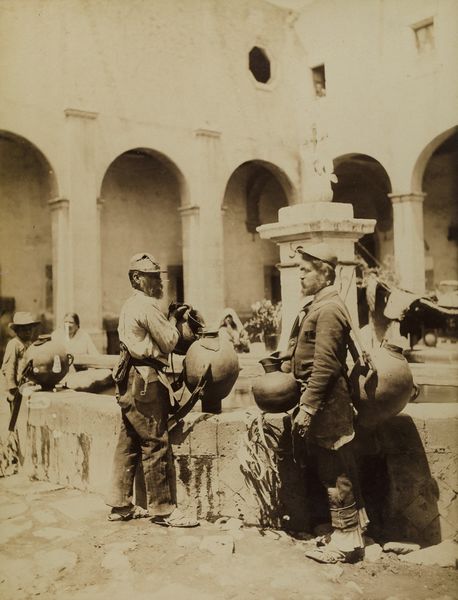
Titel: No. 237. Aguadores, Mexico.
Künstler: William Henry Jackson
Standort: Hamburg
Institution: Museum für Kunst und Gewerbe Hamburg
Schlagwörter: mann, stadt, gesten, figur, brunnen, krug, vase, kopfbedeckung, topf, fassade, ort, dorf, mimik, foto, fotografie, photographie, stadtansicht, posen, photo, karton, leben, albumin, lichtbild, reisefotografie, gefäß, behälter, schwarzweißpositivverfahren, silbersalzverfahren, schwarzweißfotografie, straßen, plätze, reisephotographie, albuminpapier, denkmäler, türme, wasserträger